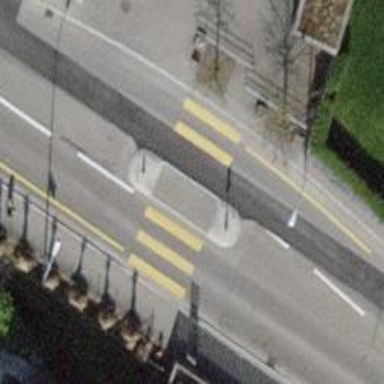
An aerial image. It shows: Uncontrolled zebra crossing on the road.